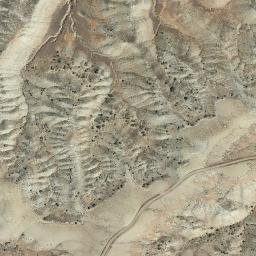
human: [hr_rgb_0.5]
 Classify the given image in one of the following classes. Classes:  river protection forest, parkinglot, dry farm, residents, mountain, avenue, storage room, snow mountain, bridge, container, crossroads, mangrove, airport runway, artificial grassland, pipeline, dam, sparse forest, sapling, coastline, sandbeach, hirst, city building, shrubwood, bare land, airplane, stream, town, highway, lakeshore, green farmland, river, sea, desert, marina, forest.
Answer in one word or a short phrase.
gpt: mountain